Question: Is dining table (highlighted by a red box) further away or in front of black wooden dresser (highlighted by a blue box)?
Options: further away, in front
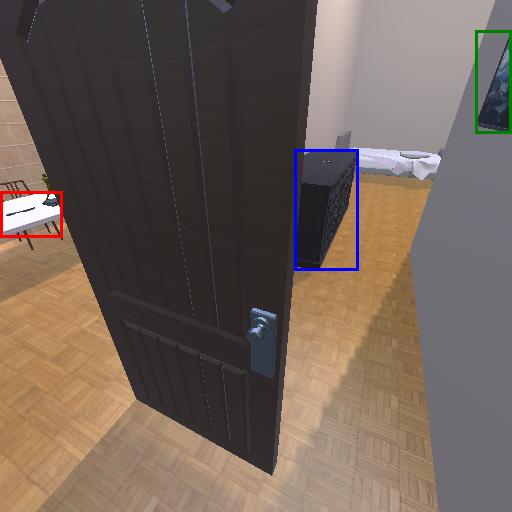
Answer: further away